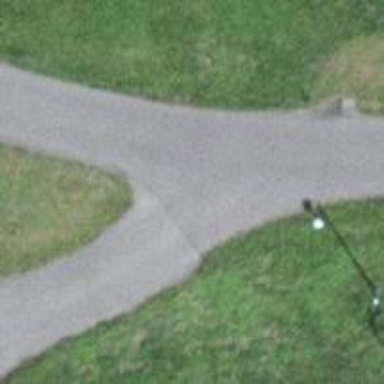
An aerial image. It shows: Service road with high-quality grade 1 track surface.